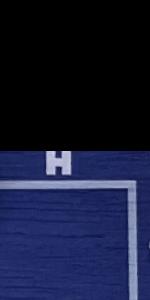
Label: Empty